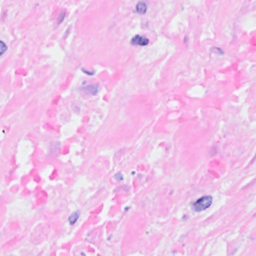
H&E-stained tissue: Breast